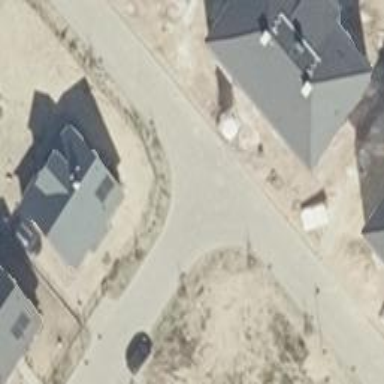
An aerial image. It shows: Residential road.